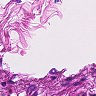
Metastatic tissue present: no